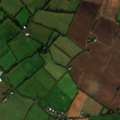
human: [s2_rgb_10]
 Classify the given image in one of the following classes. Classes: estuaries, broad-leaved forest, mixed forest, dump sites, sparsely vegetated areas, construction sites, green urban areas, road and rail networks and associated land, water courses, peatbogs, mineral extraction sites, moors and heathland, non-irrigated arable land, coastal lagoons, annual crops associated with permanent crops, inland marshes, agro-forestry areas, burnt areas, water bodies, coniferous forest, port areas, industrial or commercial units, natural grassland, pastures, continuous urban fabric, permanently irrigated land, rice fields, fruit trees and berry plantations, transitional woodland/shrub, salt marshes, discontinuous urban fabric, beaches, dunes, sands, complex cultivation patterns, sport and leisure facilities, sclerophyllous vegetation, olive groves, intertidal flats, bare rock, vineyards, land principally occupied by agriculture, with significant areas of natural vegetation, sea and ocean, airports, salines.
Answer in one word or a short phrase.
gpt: non-irrigated arable land, pastures